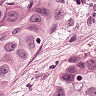
Metastatic tissue present: yes